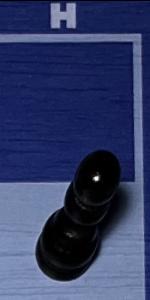
Label: Pawn_Black